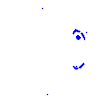
Particle: proton